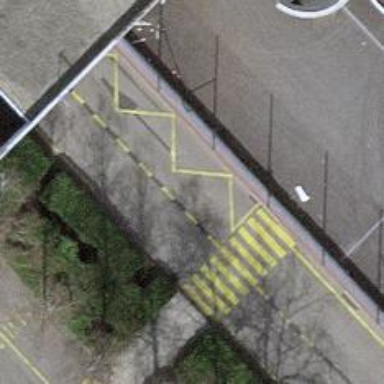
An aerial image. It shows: Zebra crossing for pedestrians.